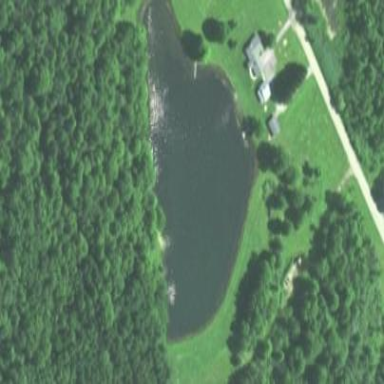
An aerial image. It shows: Peaceful pond surrounded by nature.